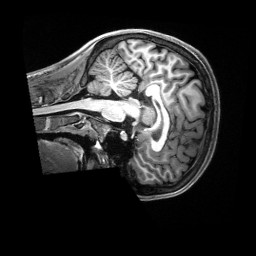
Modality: T1w
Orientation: sagittal
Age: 21
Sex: female
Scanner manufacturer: siemens
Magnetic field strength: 3 T
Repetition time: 2.5 s
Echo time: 0.00222 s